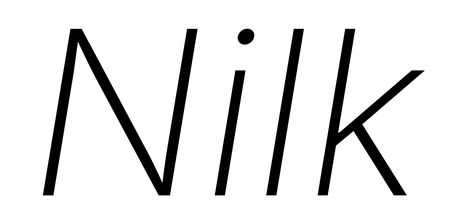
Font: Inter-Italic_ExtraLight_Italic